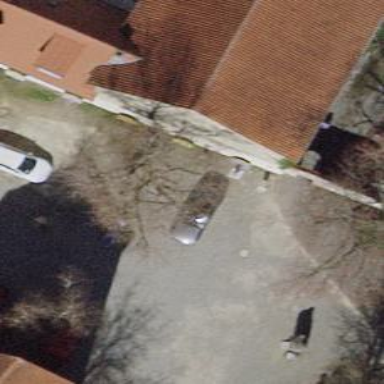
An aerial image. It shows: Charging station.